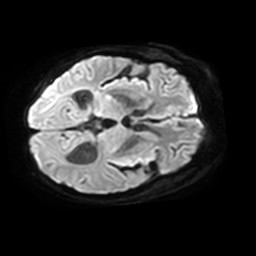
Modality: TRACE
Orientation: axial
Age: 54
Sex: female
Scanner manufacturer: philips
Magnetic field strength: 3 T
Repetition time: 3.799 s
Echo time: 0.06134 s